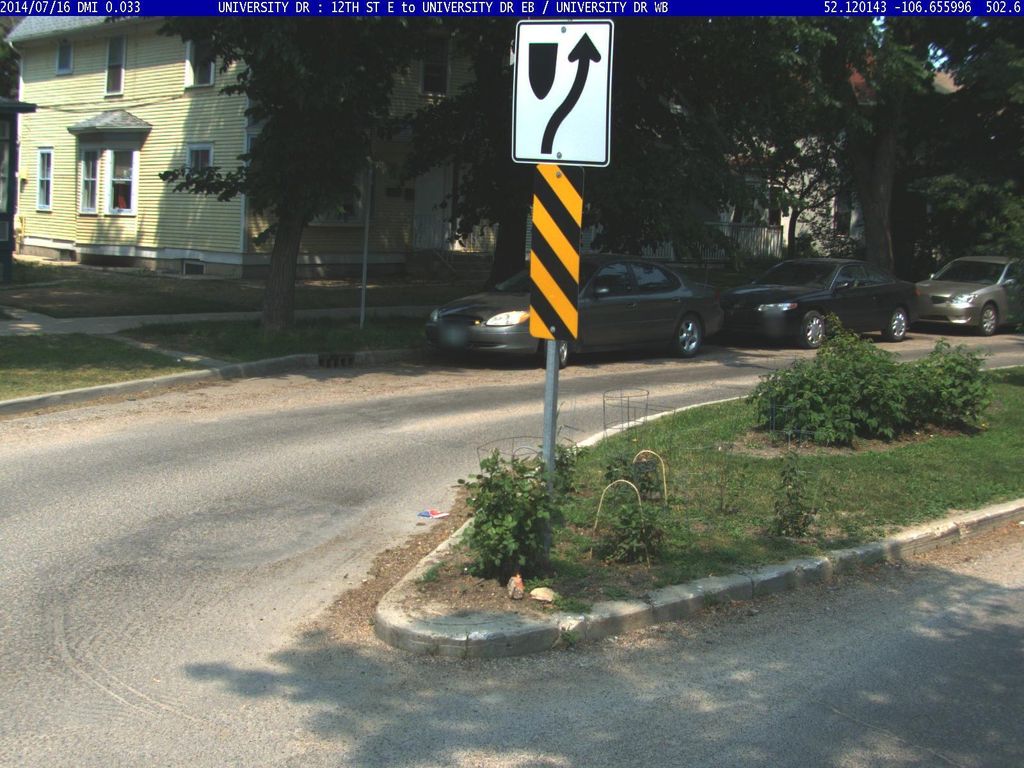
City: saskatoon